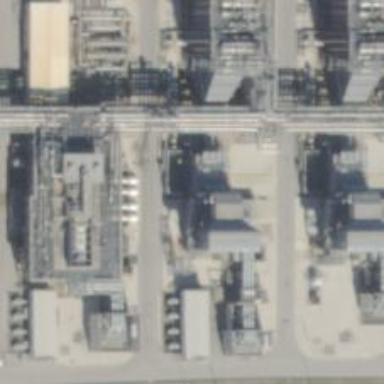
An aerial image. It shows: Gas-powered generator. It is gas turbine type generator.